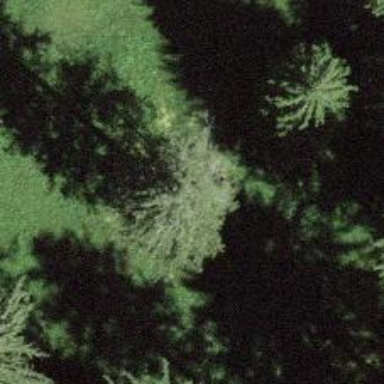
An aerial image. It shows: Single tag "natural: tree."